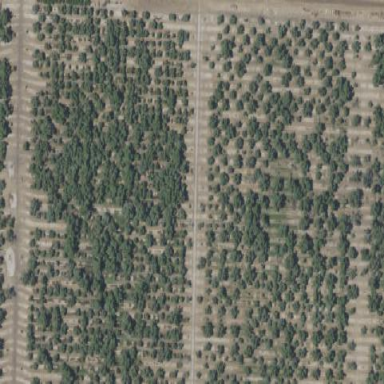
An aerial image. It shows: Orchard filled with walnut trees.